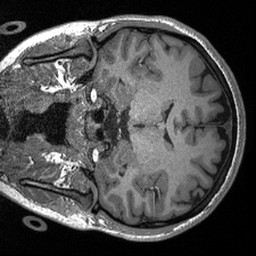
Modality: T1w
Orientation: coronal
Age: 22
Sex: female